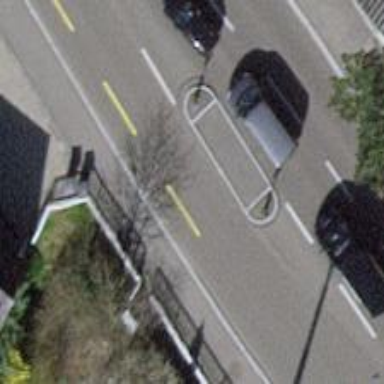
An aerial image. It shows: Secondary road with asphalt surface. There is separate sidewalk and cycle lane on the left side.